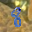
Label: 8